Interaction volume radius: 10 \u00c5
Interaction volume height: 15 \u00c5
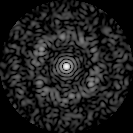
Disorder parameter: 0.7762